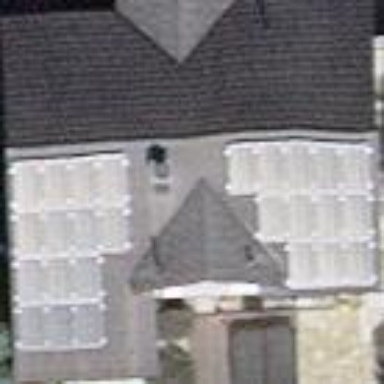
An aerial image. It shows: Gabled roof house.